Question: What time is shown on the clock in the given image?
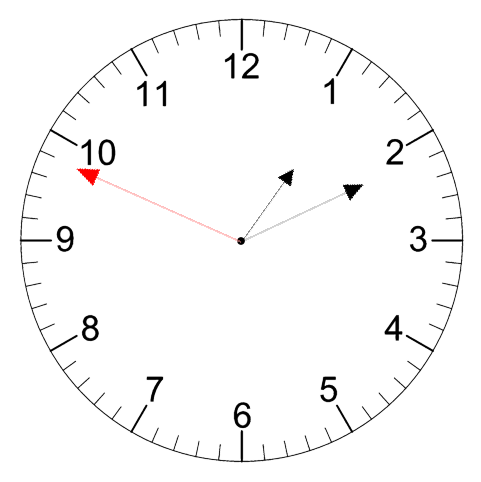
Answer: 01:10:49